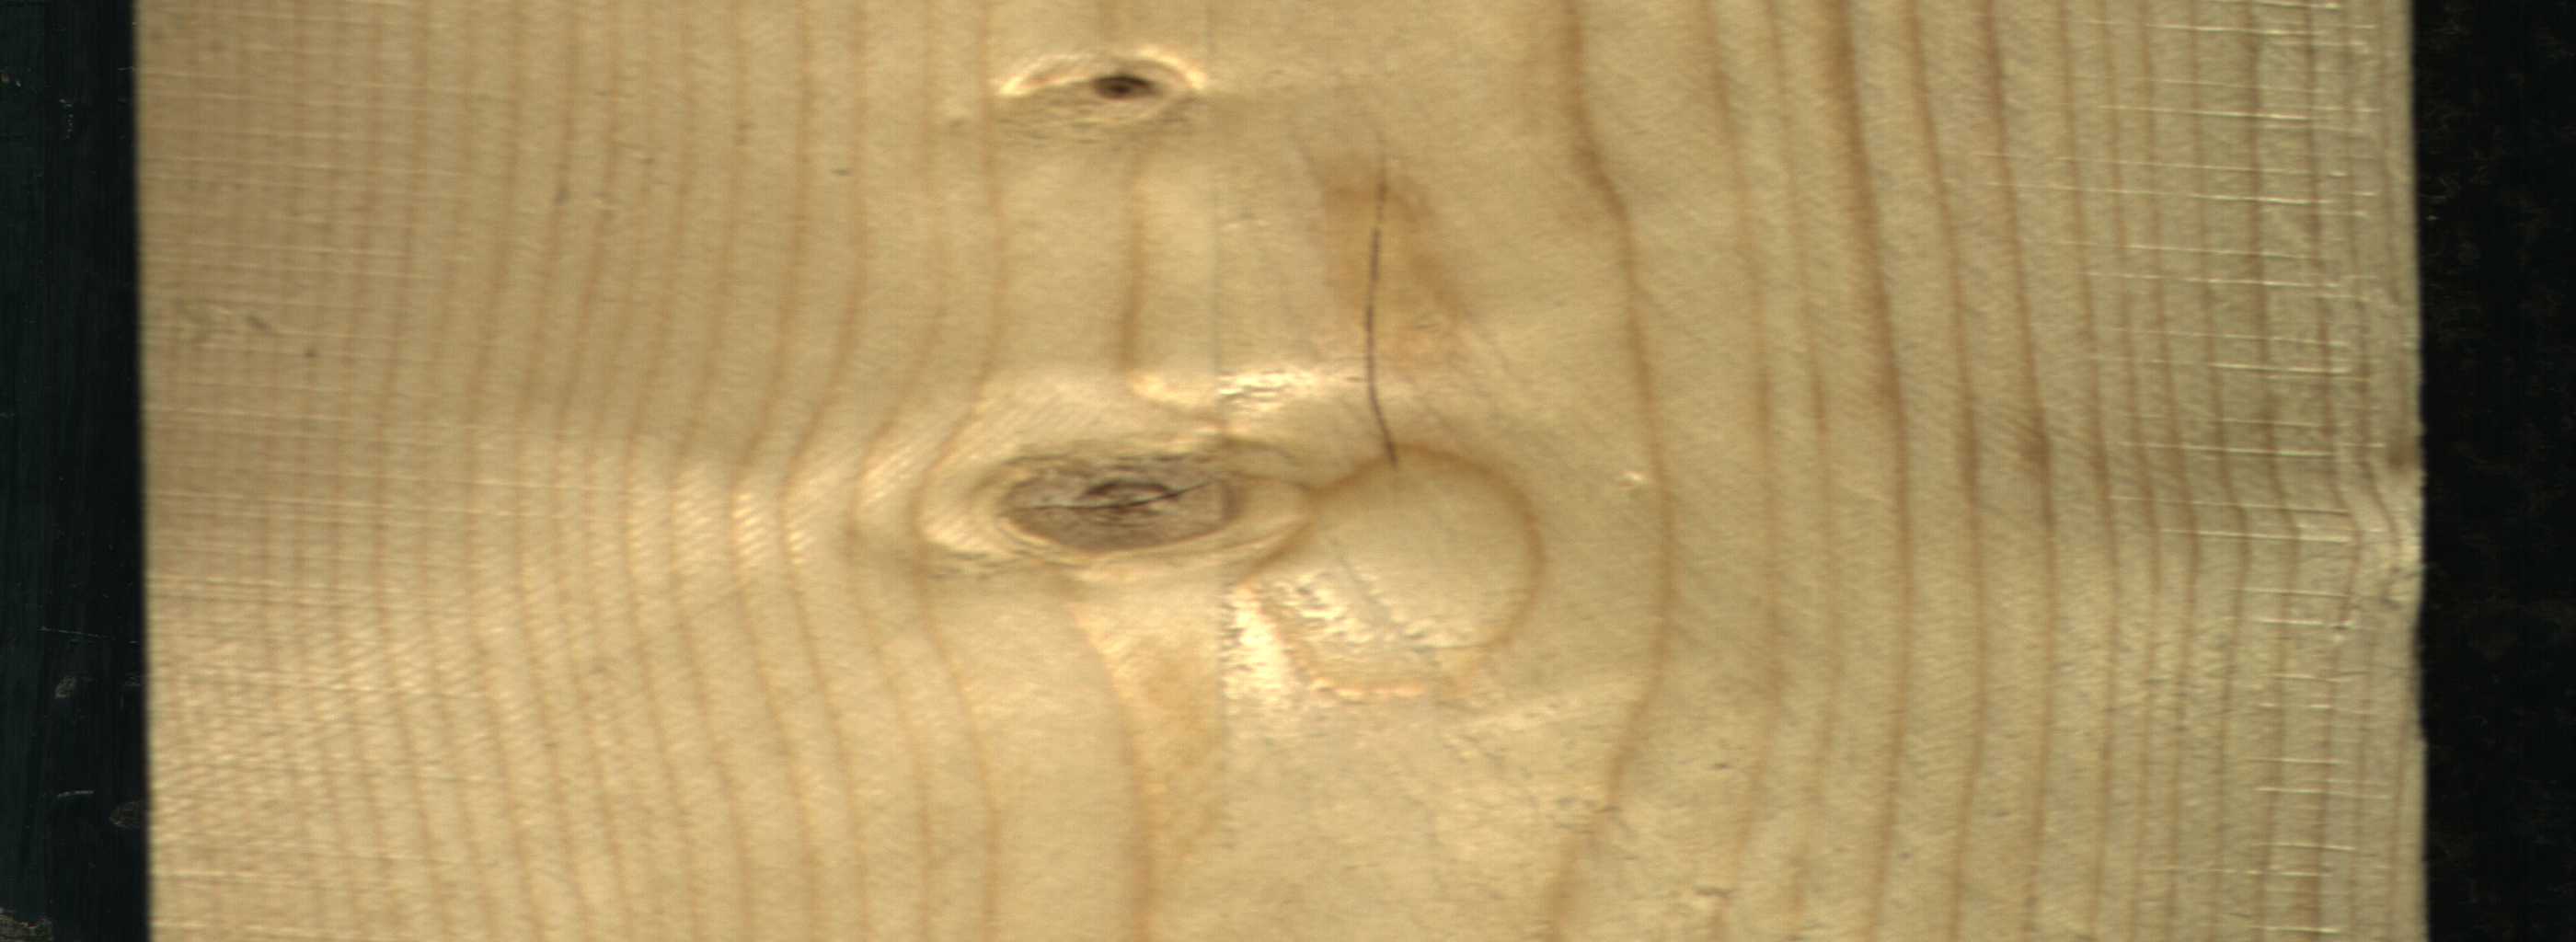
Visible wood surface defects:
Crack
knot_with_crack
Live_Knot